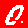
Digit: 0